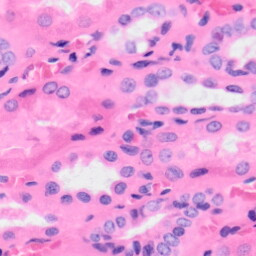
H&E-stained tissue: Kidney